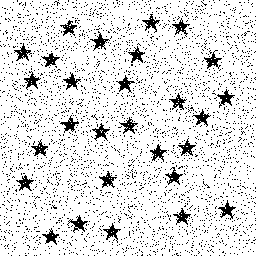
Squares: 0
Triangles: 0
Stars: 28
Total shapes: 28